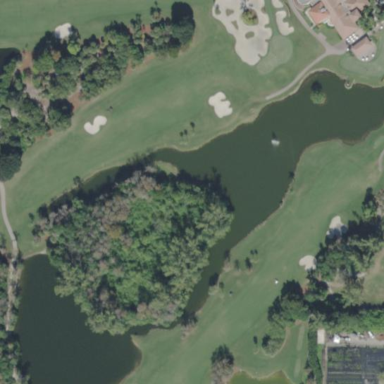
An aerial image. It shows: Golf rough area.